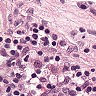
Metastatic tissue present: no